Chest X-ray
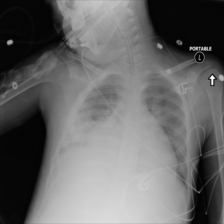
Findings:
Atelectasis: negative
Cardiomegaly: negative
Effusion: negative
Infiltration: negative
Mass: negative
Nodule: negative
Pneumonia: negative
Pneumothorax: negative
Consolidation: negative
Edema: negative
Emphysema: negative
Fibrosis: negative
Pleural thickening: negative
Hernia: negative